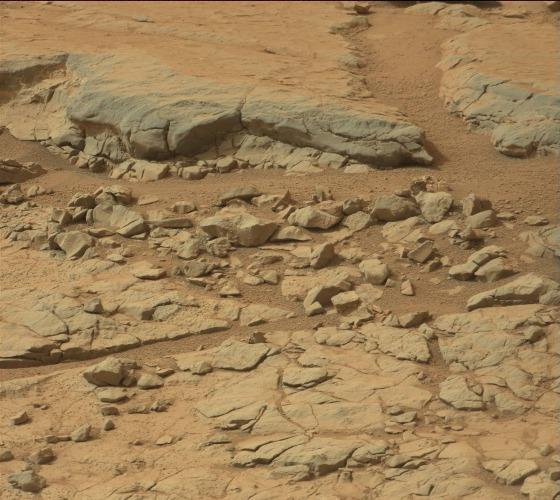
Terrain classes present: Bedrock, Gravel / Sand / Soil, Rock, Shadow